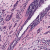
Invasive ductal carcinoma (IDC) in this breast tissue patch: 1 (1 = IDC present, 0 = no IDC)